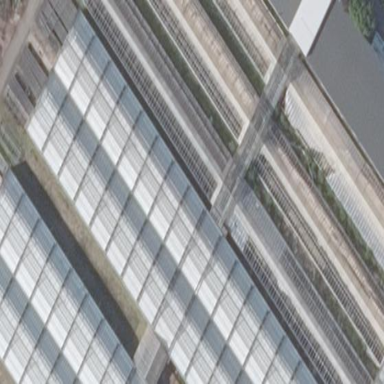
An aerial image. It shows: Greenhouse.